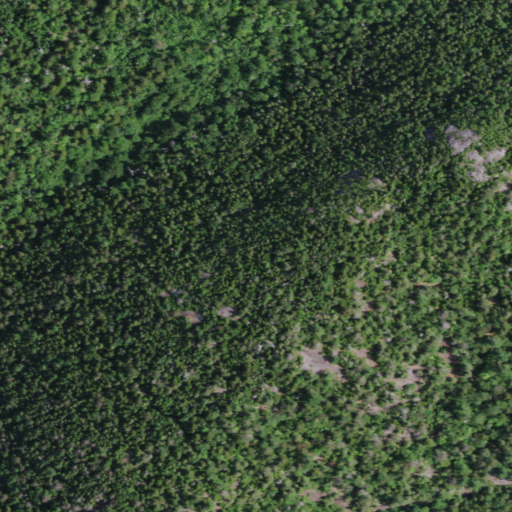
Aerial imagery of mountain in New York named Camel Mountain containing evergreen forest, mixed forest, and deciduous forest